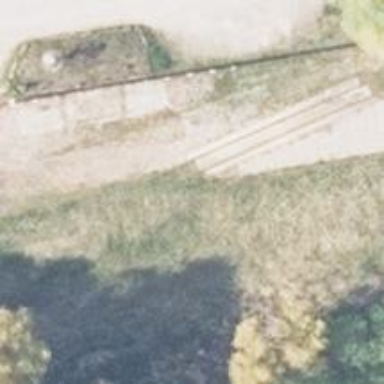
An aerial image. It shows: Abandoned railway spur.